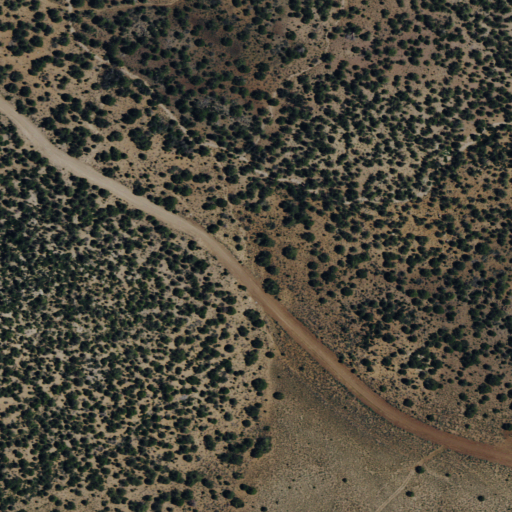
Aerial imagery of gap in Nevada named Bunker Pass containing evergreen forest and shrub